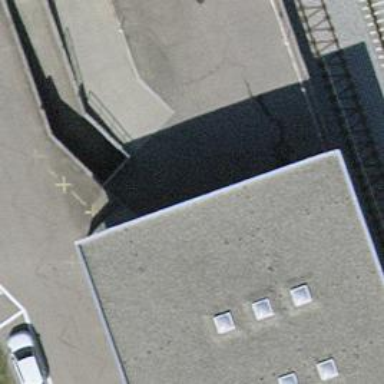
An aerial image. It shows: Wall barrier.